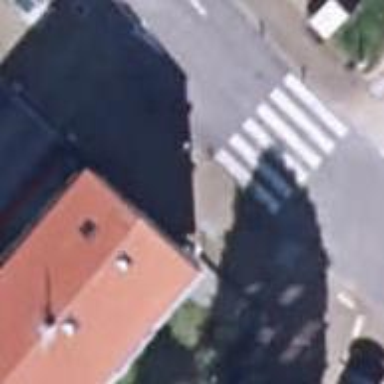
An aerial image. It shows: Sidewalk along the footway.